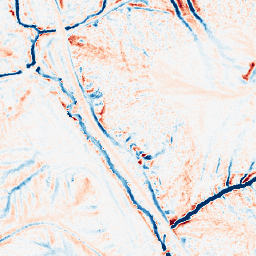
Category: edge_preserving
Decomposition family: median
Decomposition parameters: size: 11
Upsampling method: nearest
Upsampling parameters: scale: 2
Upsampling scale: 2